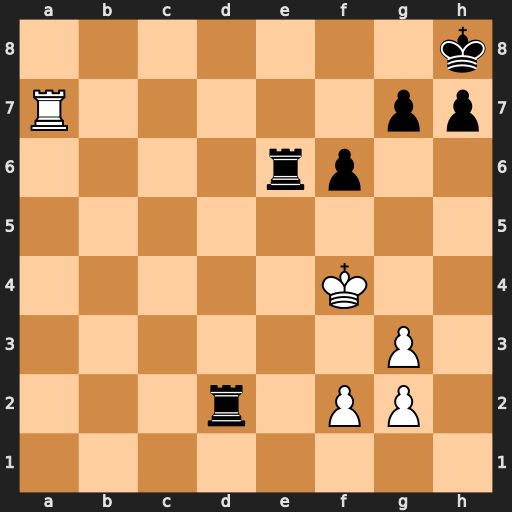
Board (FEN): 7k/R5pp/4rp2/8/5K2/6P1/3r1PP1/8
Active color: w
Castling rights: -
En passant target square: -
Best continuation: Ra8+ Rd8 Rxd8+ Re8 Rxe8#